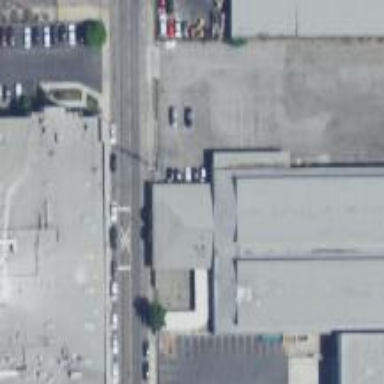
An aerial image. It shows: Warehouse.